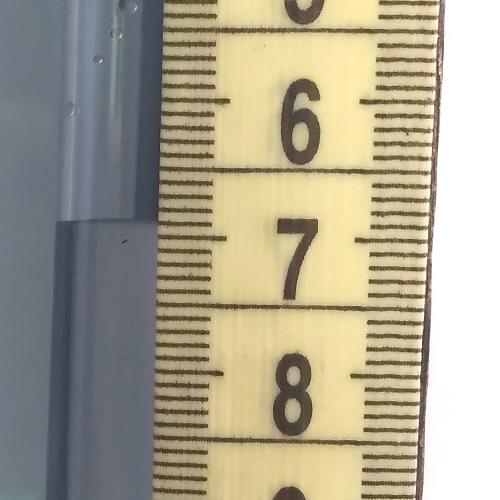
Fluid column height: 6.9 cm